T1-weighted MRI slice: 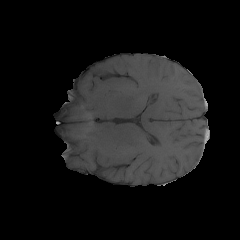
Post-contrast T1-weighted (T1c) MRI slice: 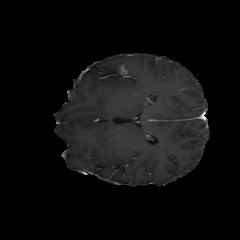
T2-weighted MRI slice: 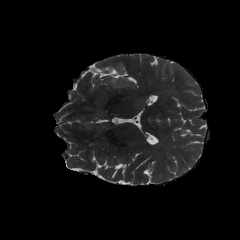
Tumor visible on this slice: yes